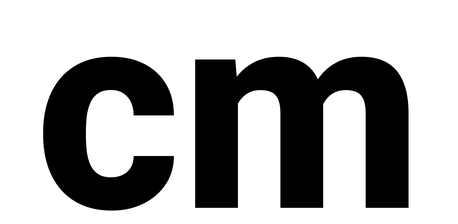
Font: Roboto_ExtraBold